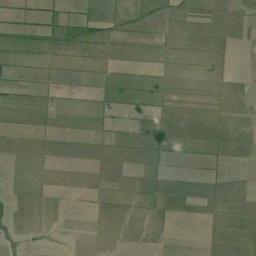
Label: rectangular_farmland